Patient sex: M
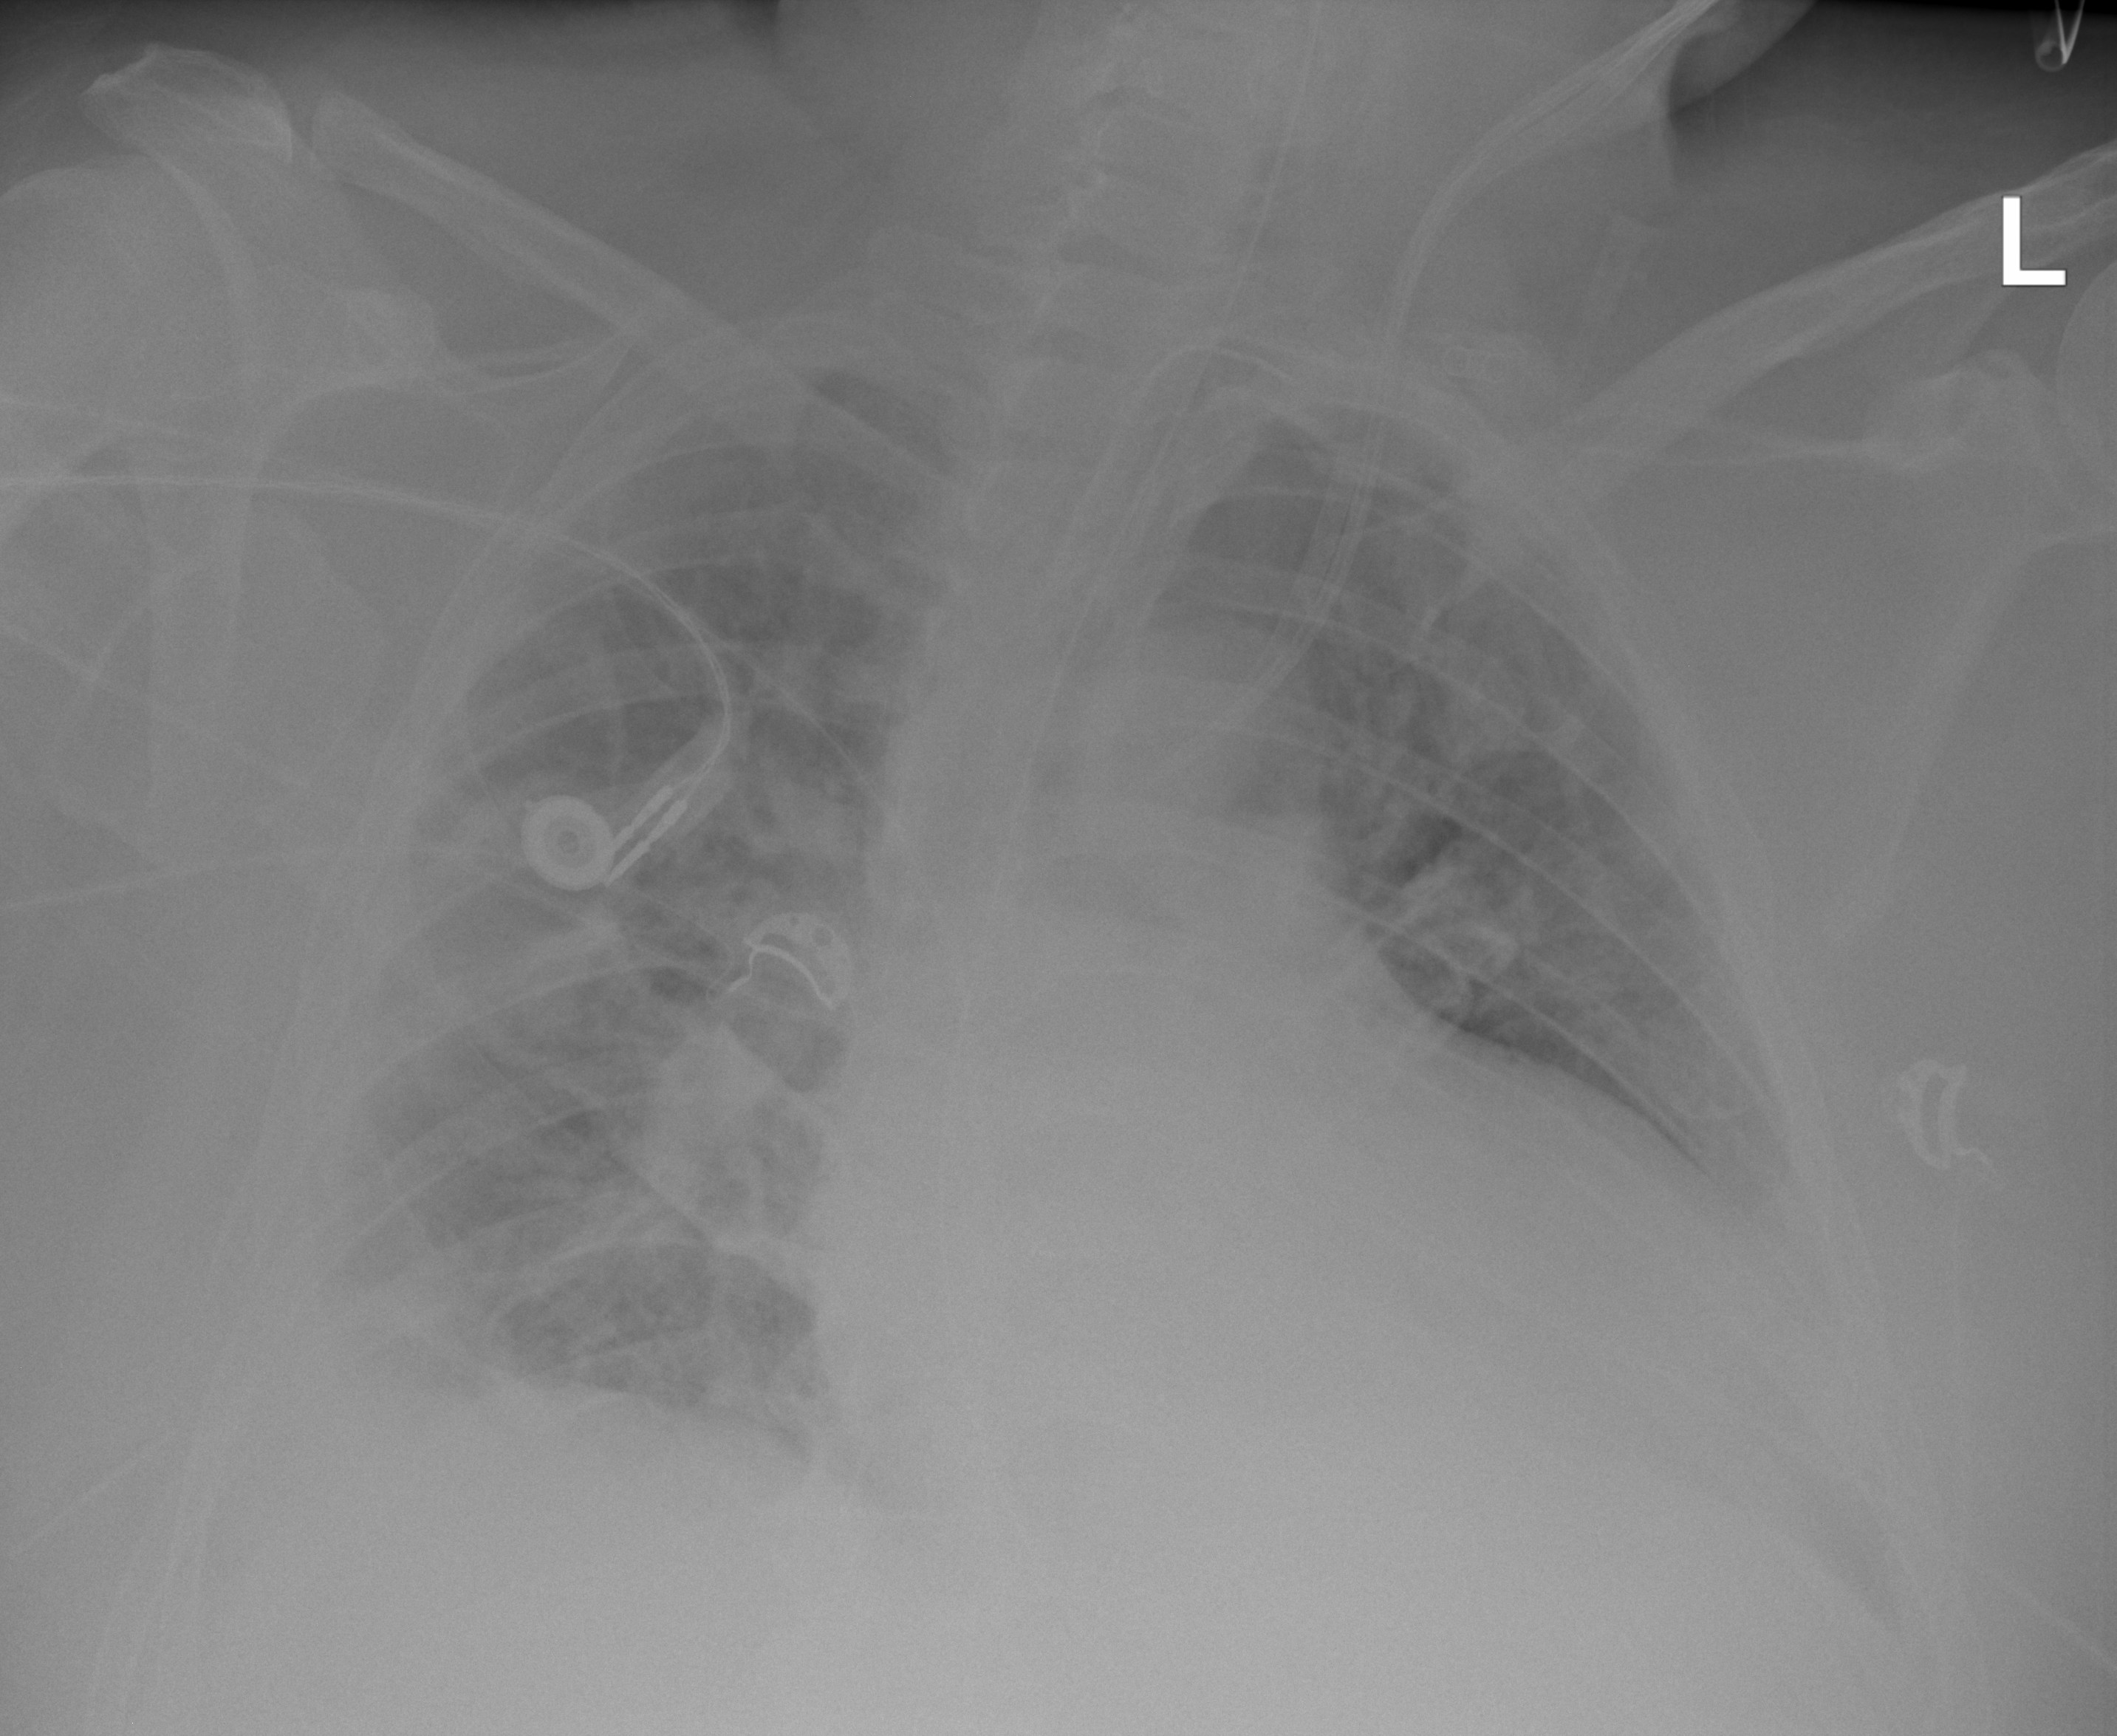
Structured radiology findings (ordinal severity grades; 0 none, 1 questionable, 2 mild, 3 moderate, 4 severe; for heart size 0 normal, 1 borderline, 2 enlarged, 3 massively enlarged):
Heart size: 2
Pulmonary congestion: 2
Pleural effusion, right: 2
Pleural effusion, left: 2
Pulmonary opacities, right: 3
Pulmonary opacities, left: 2
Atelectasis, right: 2
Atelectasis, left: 0